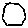
Label: hexagon